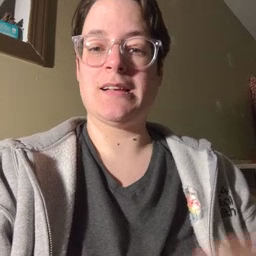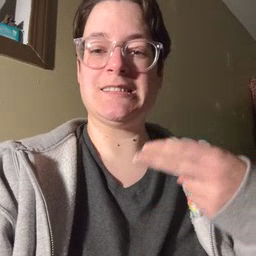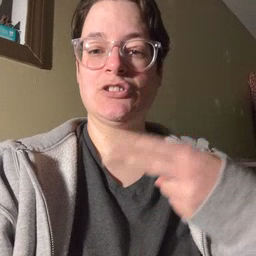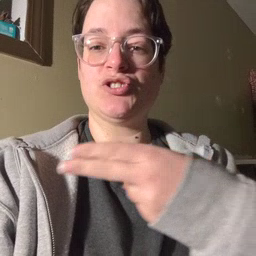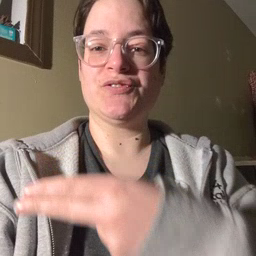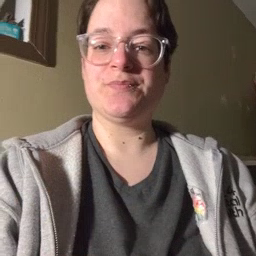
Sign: scissors